Field crop: tomato
Growth stage: 1
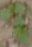
Species: solanum